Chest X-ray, AP view. Patient: 31 years old, sex M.
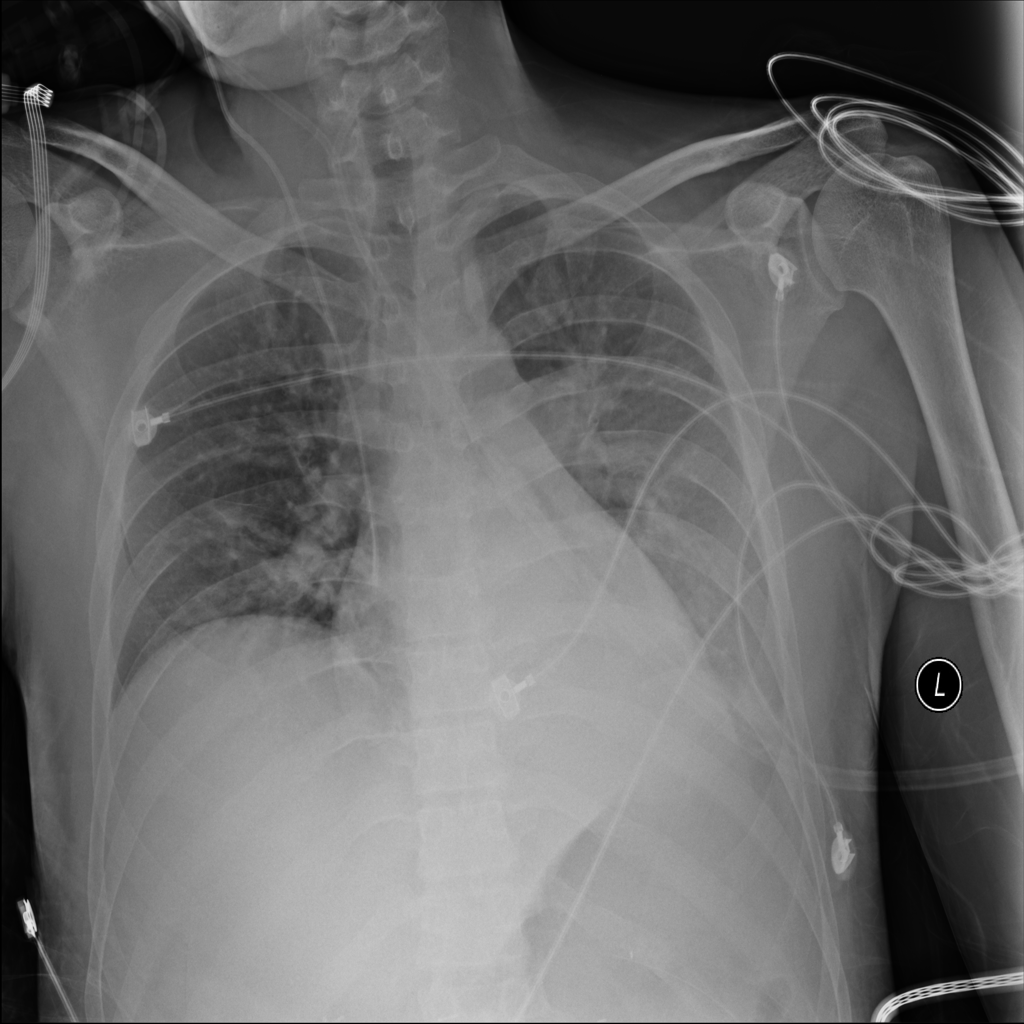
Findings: Atelectasis, Effusion, Infiltration